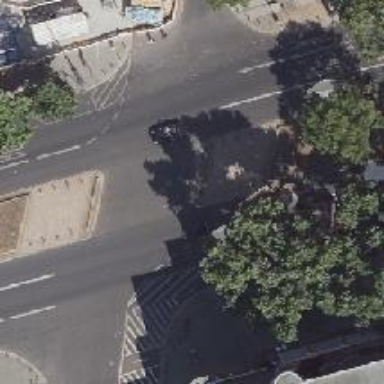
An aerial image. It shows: Asphalt footpath with unmarked crossing.